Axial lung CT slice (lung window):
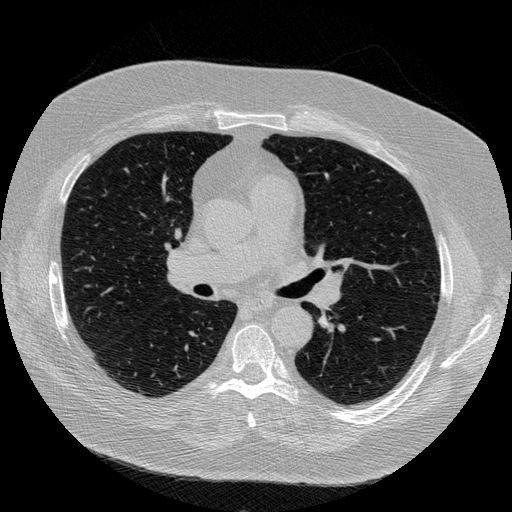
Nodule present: no